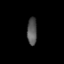
Tissue: lung
Cell type: T cells
Senescence score: 0.1419
Nuclear area (px): 265
Mean DAPI intensity: 85.792